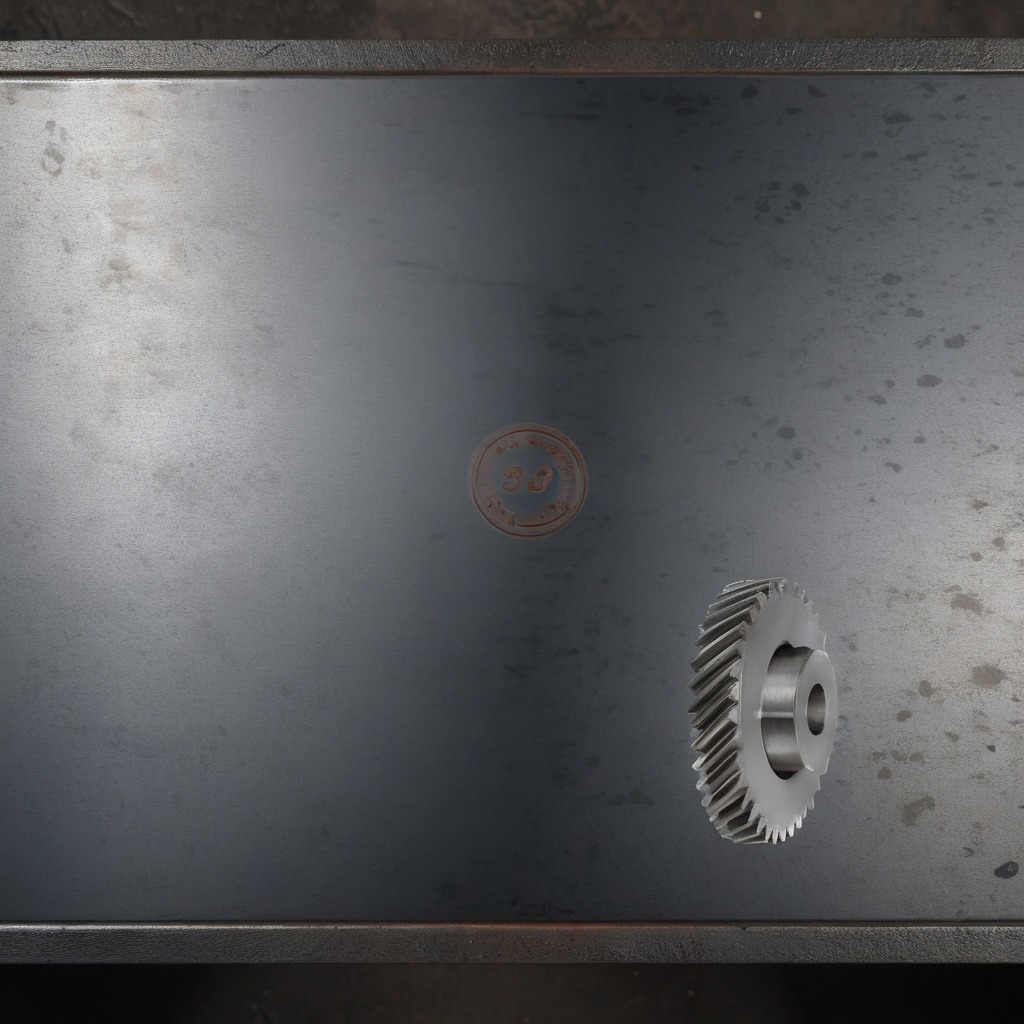
A steel gear with teeth is lying on the cold steel table in a mining workshop.